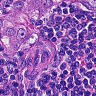
Metastatic tissue present: yes